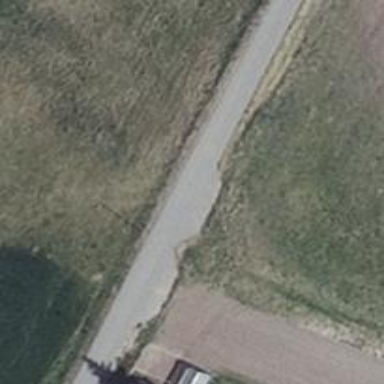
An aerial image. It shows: Passing place on the road.